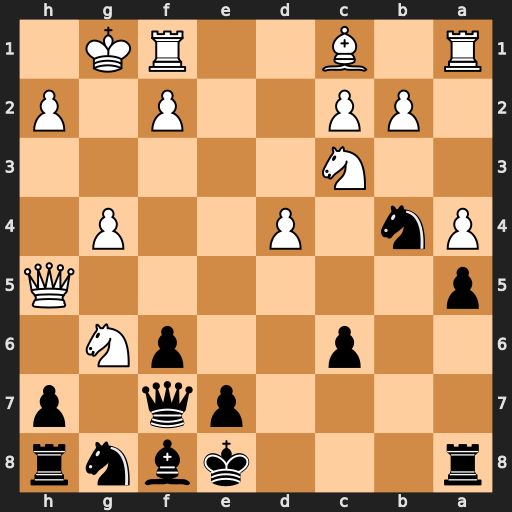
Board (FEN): r3kbnr/4pq1p/2p2pN1/p6Q/Pn1P2P1/2N5/1PP2P1P/R1B2RK1
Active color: b
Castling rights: kq
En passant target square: -
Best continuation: Qxg6 Qxg6+ hxg6